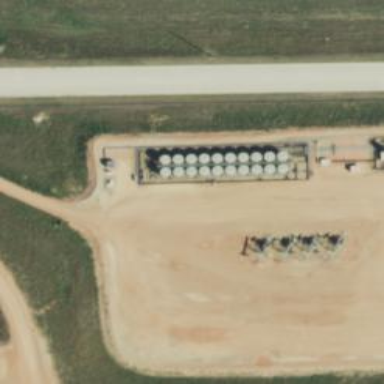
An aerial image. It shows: Storage tank that is man-made.